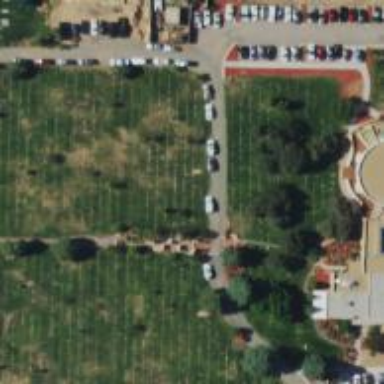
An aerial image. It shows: Graveyard area designated as cemetery.